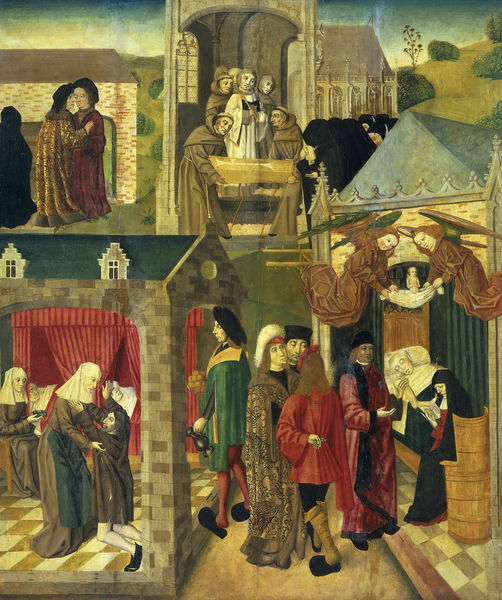
Titel: Binnenzijde van de rechtervleugel van een altaarstuk met de heilige Elisabeth die de zieken in Marburg verzorgt en de dood van de heilige Elisabeth
Künstler: Meester van de Heilige Elisabeth-Panelen
Standort: Amsterdam
Institution: Rijksmuseum
Schlagwörter: gemälde, mann, landschaft, menschen, frau, hut, hüte, kopfbedeckungen, männer, dach, gebäude, haus, rot, leute, mütze, mützen, kirche, gotik, engel, krug, kopfbedeckung, mauer, kopftuch, bett, schwestern, krank, kloster, dom, weinen, orden, arzt, ehemann, sarg, gotisch, sterben, mittelalter, kopftücher, mönche, seel, elisabeth, bedeutungsperspektive, golden, maria, szenen, seele, himmelfahrt, verkündigung, franziskaner, trösten, vorhnag, hospital, nonnen, ordensfrauen, ablass, buße, el, ordensleute, marientot, marias himmelfahrt, edellmänner